Question: I am trying to implement expand functionality like in below example, however instead of a menu I am using a JFrame which contains more sophisticated GUI elements.

The problem I run into is that if I move the parent window which contains the button below which the frame should appear, I can not adjust my custom JFrame to open each time relative to the position of that button
initially I simply used
'''
myCustomFrame.setLocation(myButton.getX(), (myButton.getY() + 73));
'''
but this obviously doesn't work if I change move the parent window
After that I tried
'''
myCustomFrame.setLocationRelativeTo(myButton);
'''
but in this case it appears at the top of the button... I adjust the position for a particular case, but this is not a solution.
So I am trying to get the same behavior as menus have, such that the position of the JFrame is automatically adjusted.
Does anyone have any suggestions?
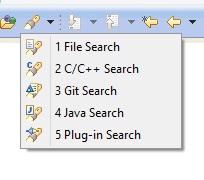
Answer: Have you considered using 'myButton.getLocationOnScreen()'? That way no matter where you move the jFrame containing the button you will always get the Point of your button measured from the top left corner of the screen.
You could alter your original method something like this:
'''
myCustomFrame.setLocation(myButton.getLocationOnScreen().x, (myButton.getLocationOnScreen().y + 73));
'''